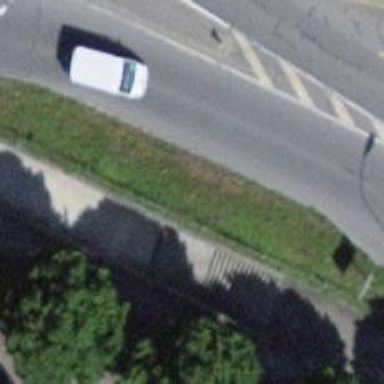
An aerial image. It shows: Footway on asphalt surface passing through tunnel.